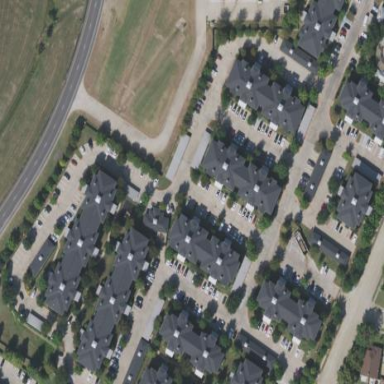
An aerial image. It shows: Residential area with apartments.